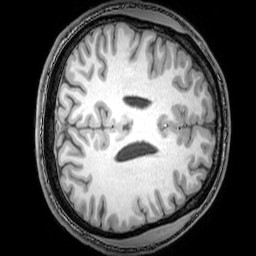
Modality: T1w
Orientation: axial
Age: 21
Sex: male
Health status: healthy
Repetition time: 0.081 s
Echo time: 0.037 s